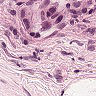
Metastatic tissue present: yes